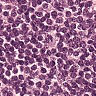
Metastatic tissue present: no